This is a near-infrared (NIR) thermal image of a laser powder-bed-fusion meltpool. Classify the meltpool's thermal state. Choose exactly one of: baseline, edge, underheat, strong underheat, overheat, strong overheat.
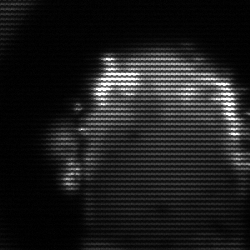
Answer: baseline